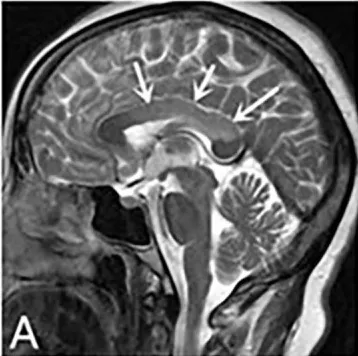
MRI, MRA and visuospatial and executing skills of the dominant hand results of a patient with alien hand syndrome. MRI: (A-D) Sagittal T2WI scan, axial T2 FLAIR, DWI, and ADC scans show cytotoxic edema in the left frontal lobe and the body of the corpus callosum.
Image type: radiology (mri)